Frequency: 55000
Velocity: 0,1705
Power: 26
Pulse duration: 0,0000001
Pass count: 1
Magnification: 10
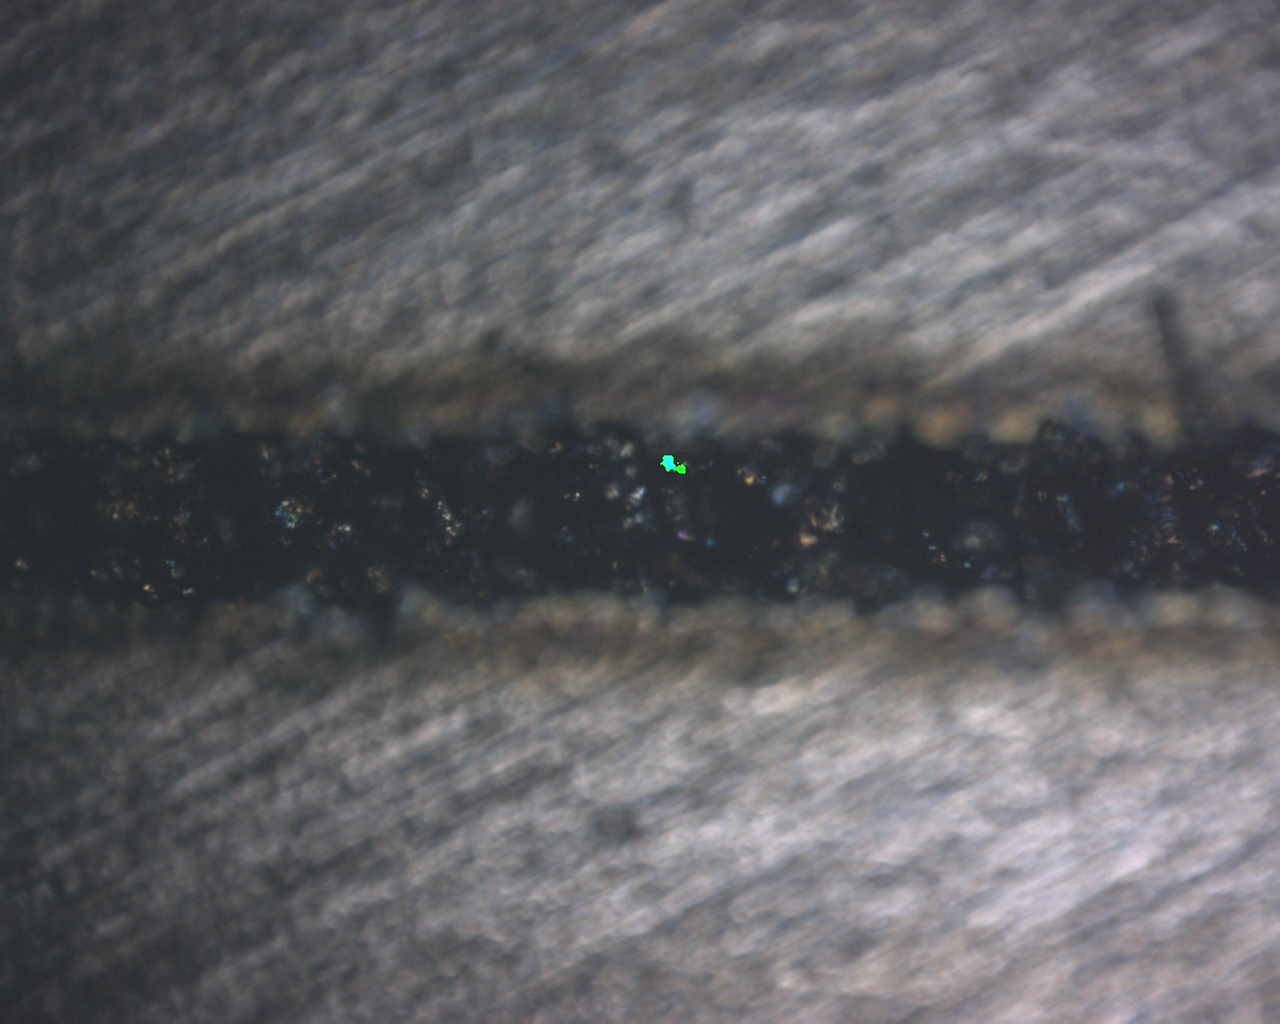
Measured width: 139.092
Other width: 69.693